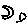
Label: moon